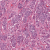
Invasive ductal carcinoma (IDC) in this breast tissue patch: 1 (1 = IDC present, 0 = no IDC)